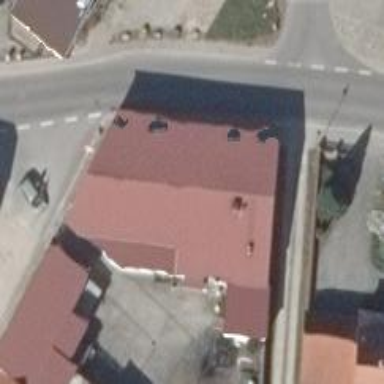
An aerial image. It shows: Restaurant.